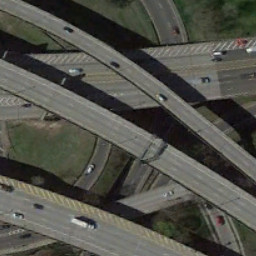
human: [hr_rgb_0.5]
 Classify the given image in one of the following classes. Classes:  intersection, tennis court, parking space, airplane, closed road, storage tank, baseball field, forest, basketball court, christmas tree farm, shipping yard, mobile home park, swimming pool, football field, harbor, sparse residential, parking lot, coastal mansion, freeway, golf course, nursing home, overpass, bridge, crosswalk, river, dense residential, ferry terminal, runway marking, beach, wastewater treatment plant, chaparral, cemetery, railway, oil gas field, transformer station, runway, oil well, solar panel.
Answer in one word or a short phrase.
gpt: overpass